九年级 · 组合数学
如图, 动点 $P$ 从点 $\mathrm{A}$ 出发, 沿正五边形 $A B C D E$ 的边, 每次随机顺时针或逆时针跳动 1 步或 2 步 (每步长度与 $A B$ 长相等), 则点 $P$ 跳跃两次后, 恰好落在点 $C$ 处的概率为 $($ )

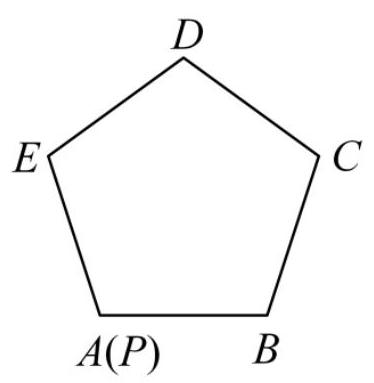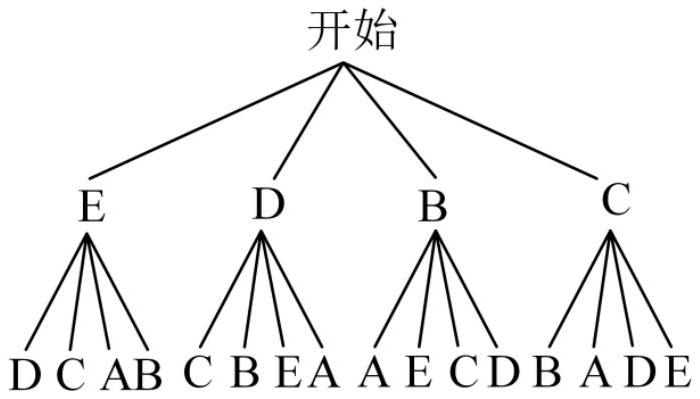
A. $\frac{3}{16}$
B. $\frac{1}{4}$
C. $\frac{1}{5}$
D. $\frac{4}{15}$

答案: A
解析: 画出树状图, 找出符合结果的个数, 用公式 $P=\frac{m}{n}$ 即可求解.

【详解】解：画树状图得

共有 16 种等可能结果, 点 $P$ 跳跃两次后，恰好落在点 $C$ 处有 3 种结果，

$\therefore P=\frac{3}{16}$;

故选: A.

【点睛】本题考查了用画树状图求概率，掌握解法是解题的关键.